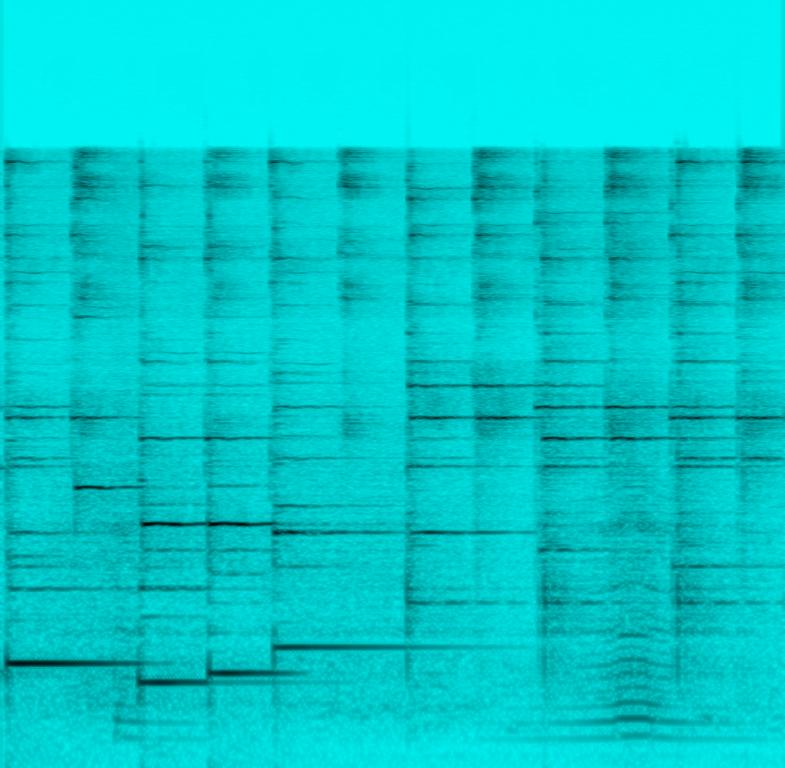
The song is an instrumental. The tempo is slow with percussive instruments playing, bells percussions and a music box melody. The song is educational and designed for toddlers. The audio quality is pretty average.